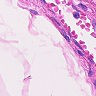
Metastatic tissue present: no